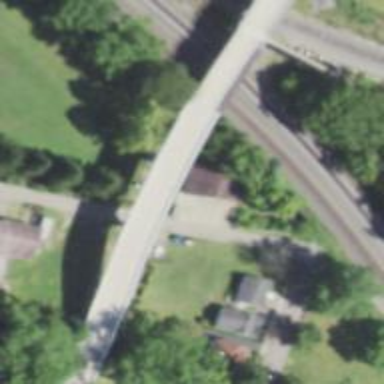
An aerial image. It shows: Tertiary road on bridge with asphalt surface and sidewalk on the left.